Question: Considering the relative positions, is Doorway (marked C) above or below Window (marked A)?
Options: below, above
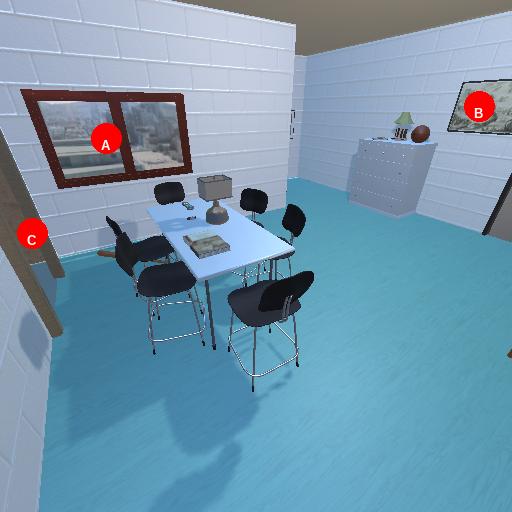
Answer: below